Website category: auto
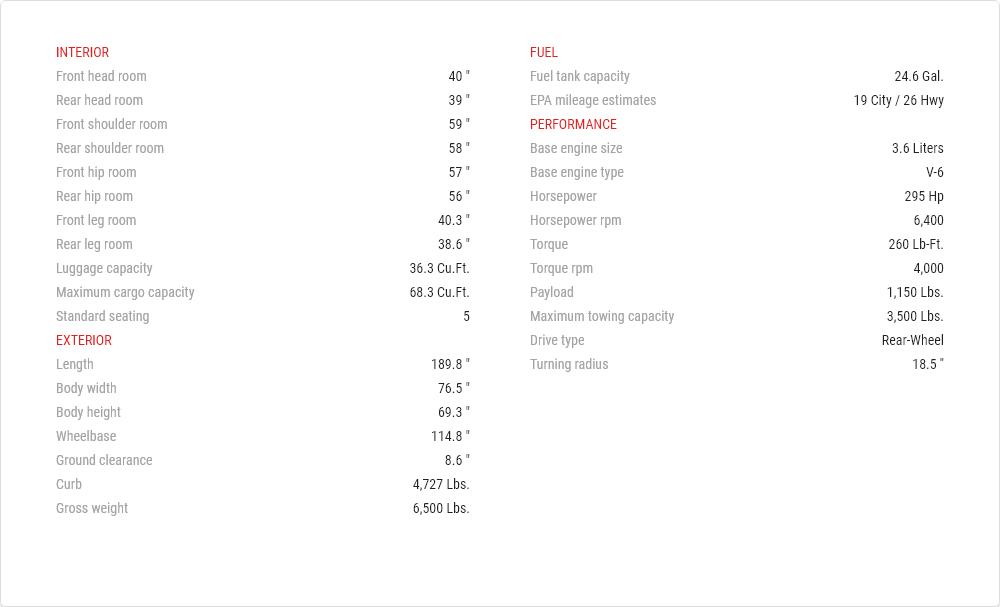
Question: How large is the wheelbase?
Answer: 114.8 "

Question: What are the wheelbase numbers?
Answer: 114.8 "

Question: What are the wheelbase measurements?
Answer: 114.8 "

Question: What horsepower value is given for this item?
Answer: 295 hp

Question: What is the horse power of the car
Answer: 295 hp

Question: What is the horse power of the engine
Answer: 295 hp

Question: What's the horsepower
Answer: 295 hp

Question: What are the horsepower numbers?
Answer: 295 hp

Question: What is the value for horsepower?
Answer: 295 hp

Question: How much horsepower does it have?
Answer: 295 hp

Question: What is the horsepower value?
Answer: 295 hp

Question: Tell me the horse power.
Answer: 295 hp

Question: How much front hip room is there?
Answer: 57 "

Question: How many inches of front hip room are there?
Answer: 57 "

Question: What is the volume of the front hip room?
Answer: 57 "

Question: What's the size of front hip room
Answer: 57 "

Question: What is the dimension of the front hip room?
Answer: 57 "